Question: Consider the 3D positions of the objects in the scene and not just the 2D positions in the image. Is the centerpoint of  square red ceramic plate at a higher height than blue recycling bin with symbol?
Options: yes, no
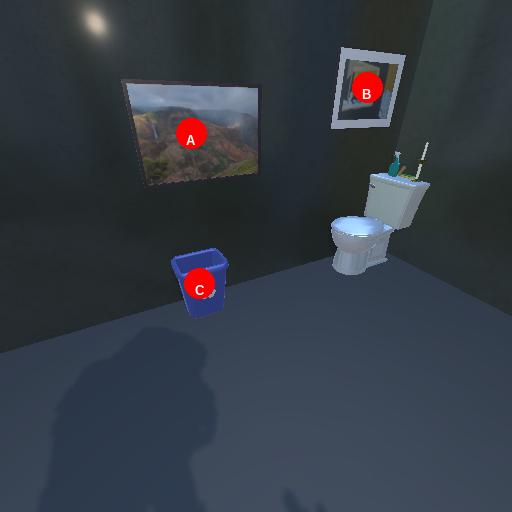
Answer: yes